Question: Where does the green color comes from? I've tried changing the 'accentColor' attribute, which works in other parts of the app, but not here.

Screenshot from app in Lollipop.
How can I change the colors of:
- -
And maybe some tips for the future... How did you find out? I've been coming across all these confusing color/styling problems. Is there some kind of list somewhere that tells me, which default color or attribute that I need to overwrite for a certain component?
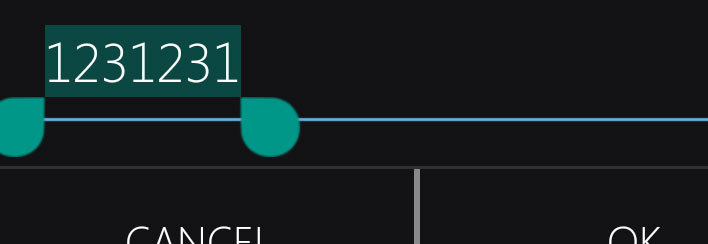
Answer: For changing the handle color you can do as specified <URL> you do it using style as
'''
<style name="MyCustomTheme" parent="@style/MyNotSoCustomTheme">
<item name="android:textSelectHandle">@drawable/text_select_handle_middle</item>
<item name="android:textSelectHandleLeft">@drawable/text_select_handle_left</item>
<item name="android:textSelectHandleRight">@drawable/text_select_handle_right</item>
</style>
'''
For doing it programmatically check same question another reply <URL> which is done using reflection
'''
try {
final Field fEditor = TextView.class.getDeclaredField("mEditor");
fEditor.setAccessible(true);
final Object editor = fEditor.get(editText);
final Field fSelectHandleLeft = editor.getClass().getDeclaredField("mSelectHandleLeft");
final Field fSelectHandleRight = editor.getClass().getDeclaredField("mSelectHandleRight");
final Field fSelectHandleCenter = editor.getClass().getDeclaredField("mSelectHandleCenter");
fSelectHandleLeft.setAccessible(true);
fSelectHandleRight.setAccessible(true);
fSelectHandleCenter.setAccessible(true);
final Resources res = context.getResources();
fSelectHandleLeft.set(editor, res.getDrawable(R.drawable.text_select_handle_left));
fSelectHandleRight.set(editor, res.getDrawable(R.drawable.text_select_handle_right));
fSelectHandleCenter.set(editor, res.getDrawable(R.drawable.text_select_handle_middle));
} catch (final Exception ignored) {
}
'''
For changing the selected text color you can set 'textColorHighlight' in xml as
'''
android:textColorHighlight="#ff0000"
'''
through style you can do as
'''
<item name="android:textColorHighlight">@color/m_highlight_blue</item>
'''